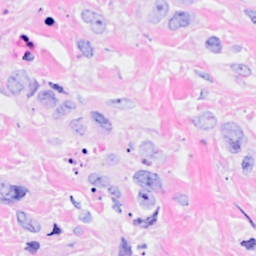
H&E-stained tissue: Breast